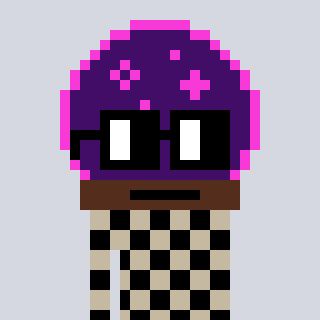
a pixel art character with square black glasses, a crystalball-shaped head and a bege-colored body on a cool background